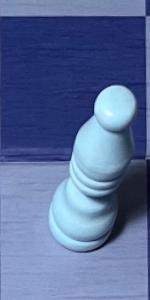
Label: Bishop_White